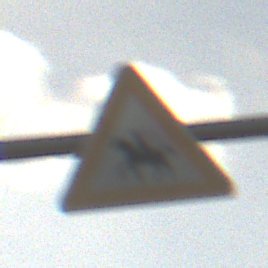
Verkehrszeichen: ReiterRechts
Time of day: SunriseSunset
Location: Outdoor (Nature)
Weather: PartlyCloudy
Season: NotSpecified
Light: Natural